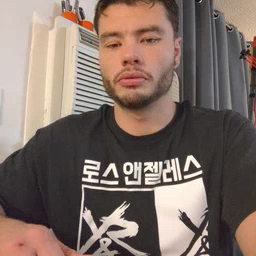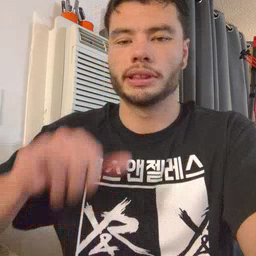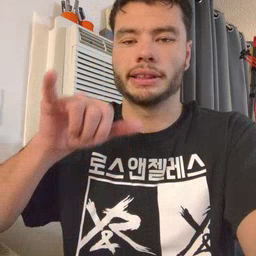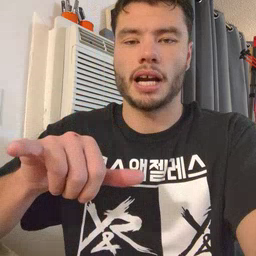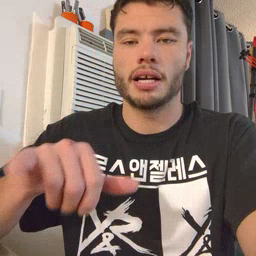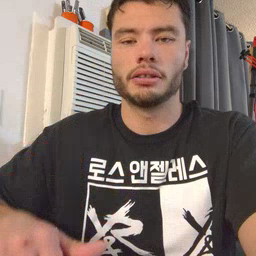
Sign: stay